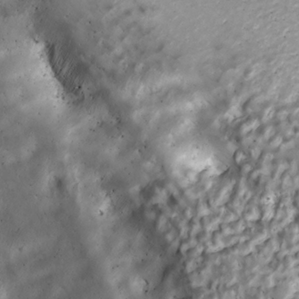
Label: non_frost